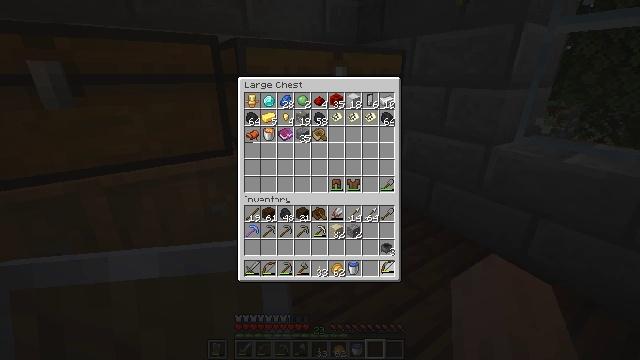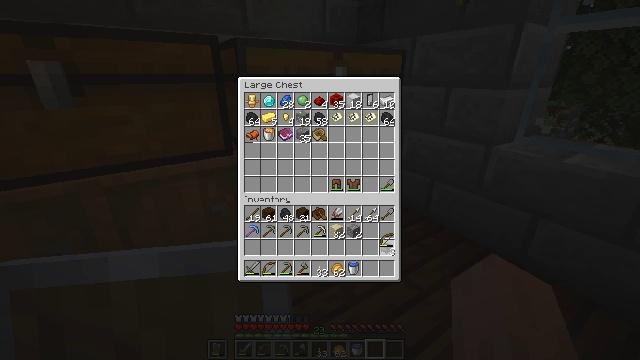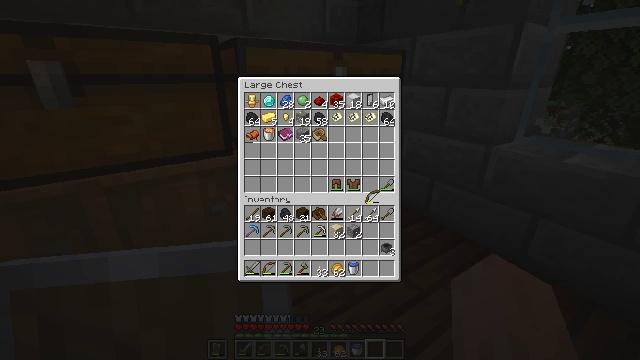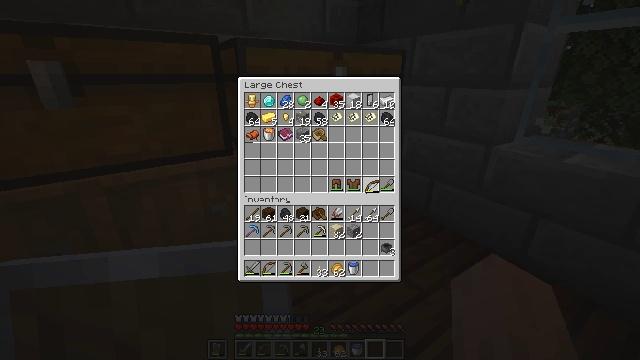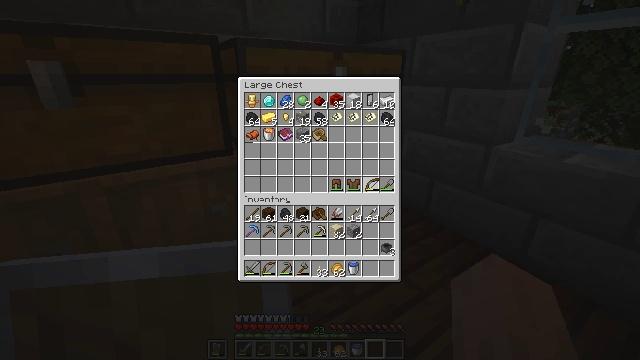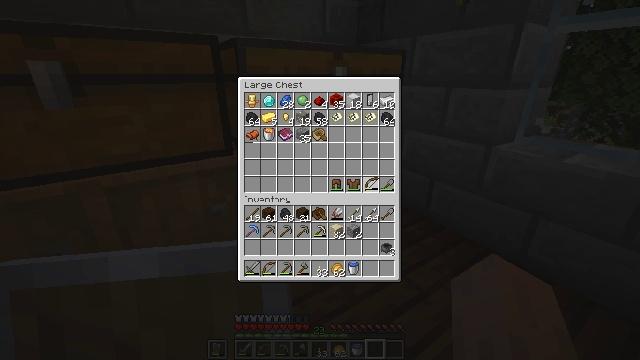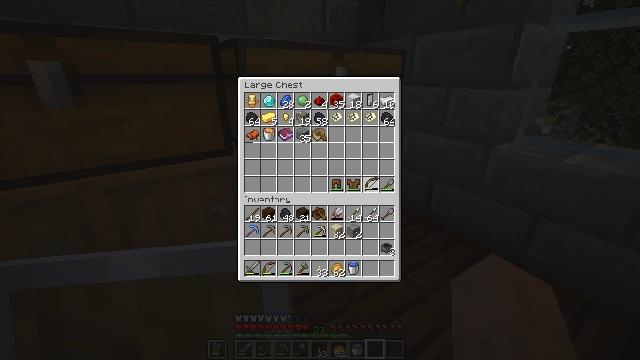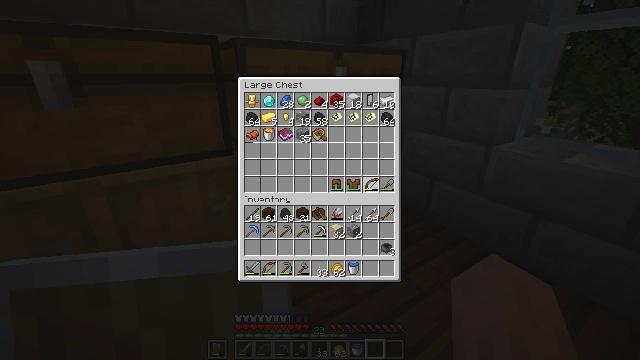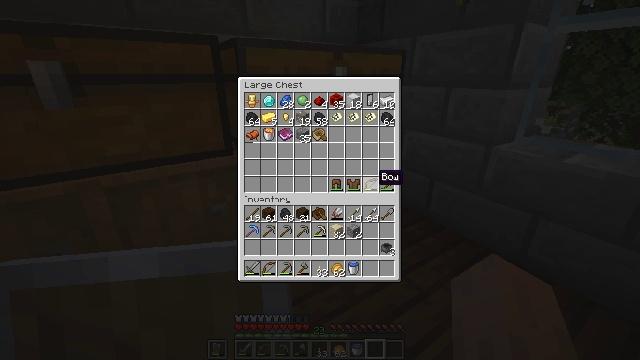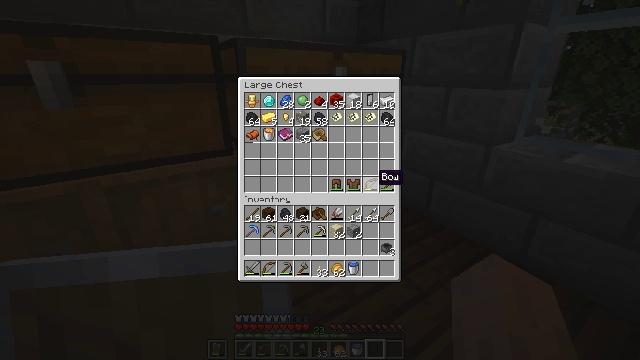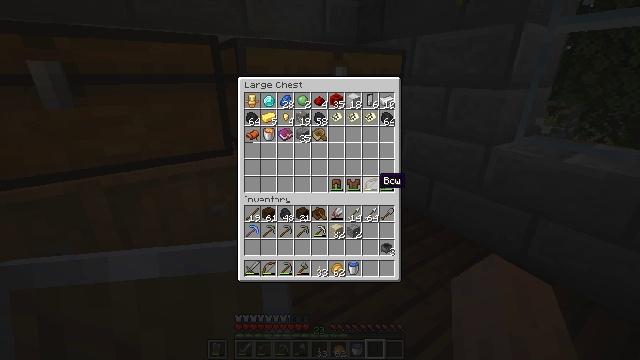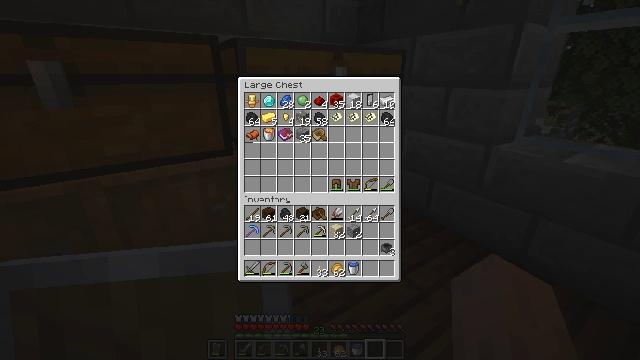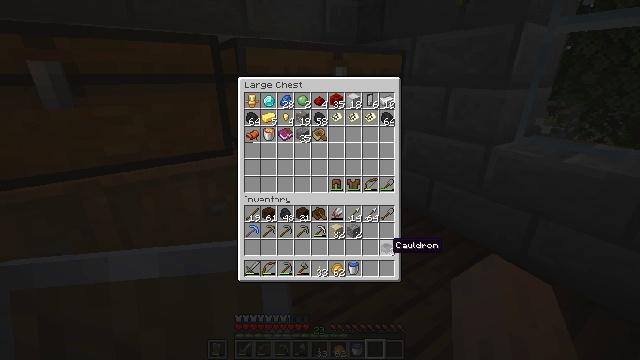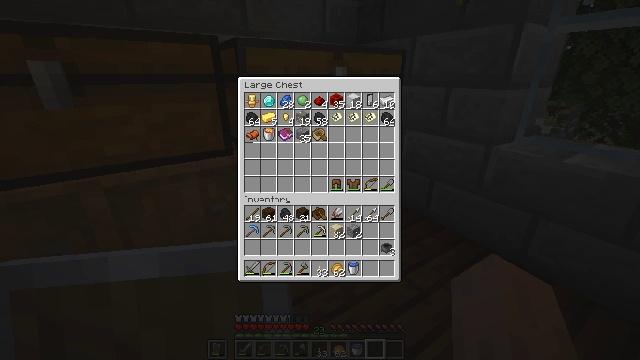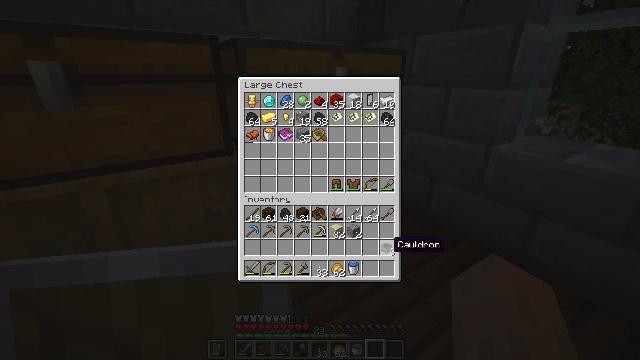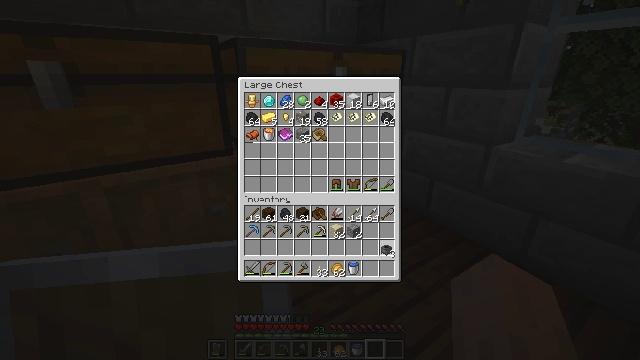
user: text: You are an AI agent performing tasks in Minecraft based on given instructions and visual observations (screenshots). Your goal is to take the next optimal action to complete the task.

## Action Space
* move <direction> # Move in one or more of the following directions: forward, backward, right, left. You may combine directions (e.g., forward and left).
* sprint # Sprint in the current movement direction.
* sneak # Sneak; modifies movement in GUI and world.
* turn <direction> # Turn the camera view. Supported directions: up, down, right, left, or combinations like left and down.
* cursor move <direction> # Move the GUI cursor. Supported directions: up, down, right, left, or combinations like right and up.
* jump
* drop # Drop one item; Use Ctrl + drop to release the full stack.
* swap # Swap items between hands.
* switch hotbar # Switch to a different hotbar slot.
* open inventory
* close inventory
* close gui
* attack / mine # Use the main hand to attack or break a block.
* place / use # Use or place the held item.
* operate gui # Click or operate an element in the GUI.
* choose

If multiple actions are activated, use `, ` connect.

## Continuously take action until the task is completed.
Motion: motion action
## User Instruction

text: Collect stone brick stairs for later use.
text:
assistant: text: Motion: turn up, attack / mine
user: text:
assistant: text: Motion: turn left and up
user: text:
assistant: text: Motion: turn up
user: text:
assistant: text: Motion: no_op
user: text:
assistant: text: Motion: no_op
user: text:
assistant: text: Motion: attack / mine
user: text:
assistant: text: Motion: attack / mine
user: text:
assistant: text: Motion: no_op
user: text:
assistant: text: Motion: no_op
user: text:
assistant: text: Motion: no_op
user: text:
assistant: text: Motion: turn down
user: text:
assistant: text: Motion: turn right and down
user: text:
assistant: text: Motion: no_op
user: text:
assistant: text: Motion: no_op
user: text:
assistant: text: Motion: attack / mine
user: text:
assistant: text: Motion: attack / mine
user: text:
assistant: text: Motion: turn left and up
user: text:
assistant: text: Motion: turn left and up
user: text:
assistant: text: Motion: turn up
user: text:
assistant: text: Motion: no_op
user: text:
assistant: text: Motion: no_op
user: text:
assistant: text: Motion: turn left
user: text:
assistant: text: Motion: attack / mine
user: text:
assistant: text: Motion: attack / mine
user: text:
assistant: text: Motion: no_op
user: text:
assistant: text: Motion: turn up
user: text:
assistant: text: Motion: no_op
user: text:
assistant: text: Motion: no_op
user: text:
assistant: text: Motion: no_op
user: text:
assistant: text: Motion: no_op